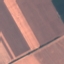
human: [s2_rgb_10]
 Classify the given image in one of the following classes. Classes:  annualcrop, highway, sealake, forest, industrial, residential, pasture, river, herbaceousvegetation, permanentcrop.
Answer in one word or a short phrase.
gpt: AnnualCrop